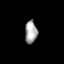
Tissue: prostate
Cell type: T cells
Senescence score: 0.3585
Nuclear area (px): 271
Mean DAPI intensity: 165.653